Aerial crown-view tile of a tropical tree (Barro Colorado Island, Panama), acquired 20250124:
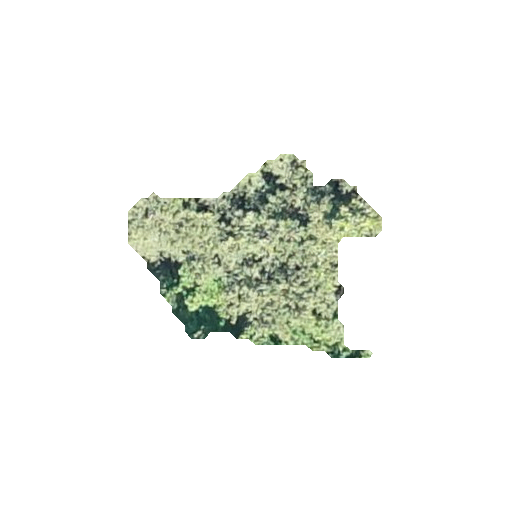
Species: Apeiba tibourbou
GBIF accepted scientific name: Apeiba tibourbou
Crown area: 46.939 m²